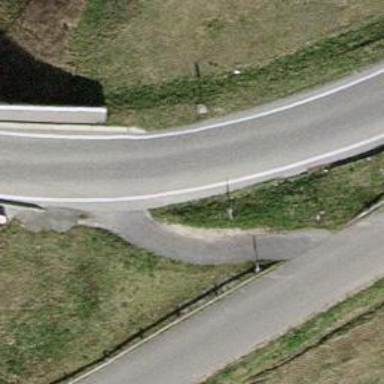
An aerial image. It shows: Cycleway.